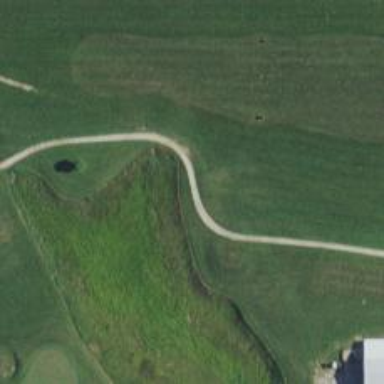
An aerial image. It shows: Path designated for golf carts.